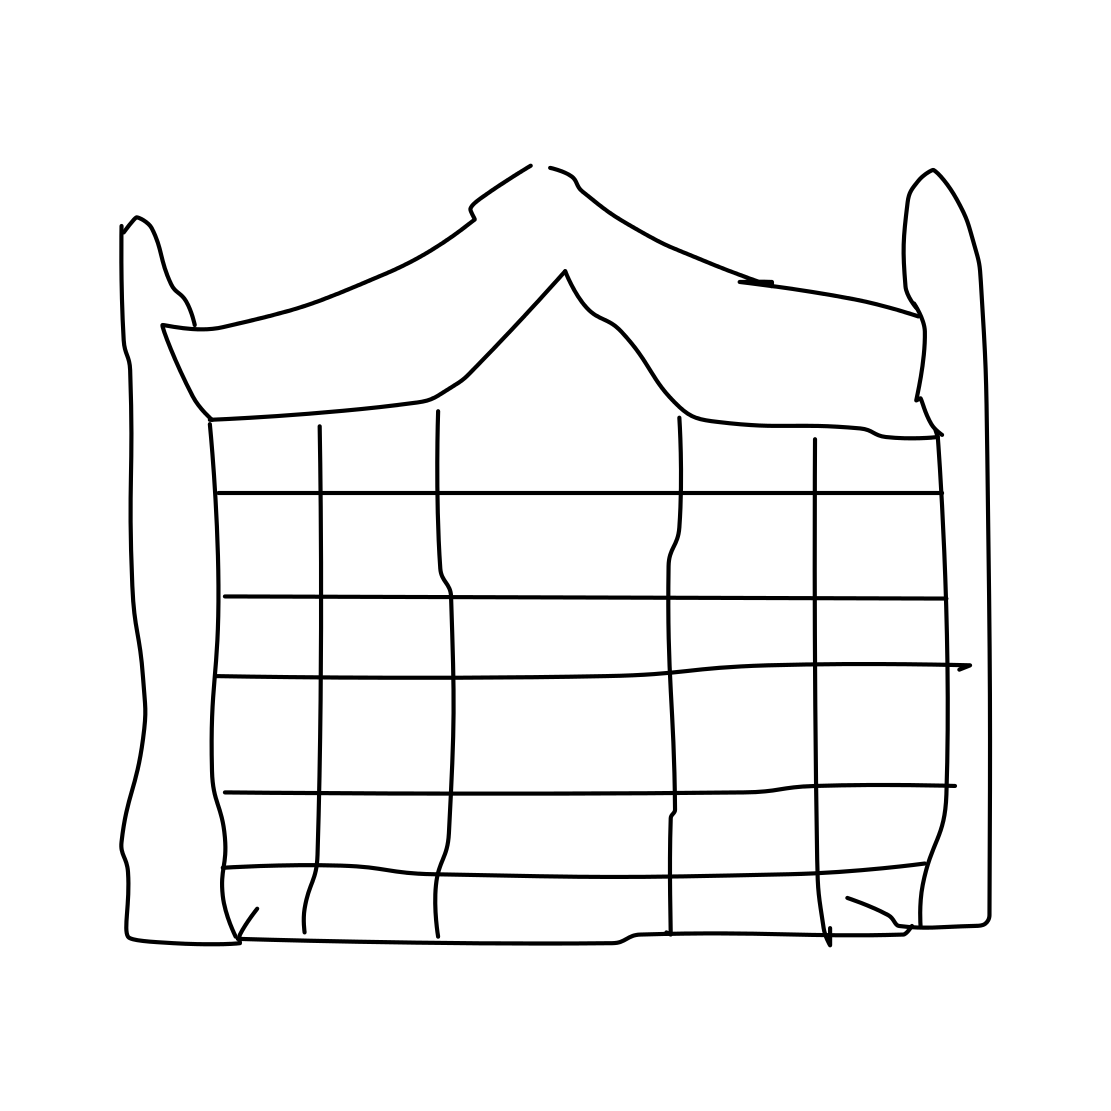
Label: castle